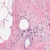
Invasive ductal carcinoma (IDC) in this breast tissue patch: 0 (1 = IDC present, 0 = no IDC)